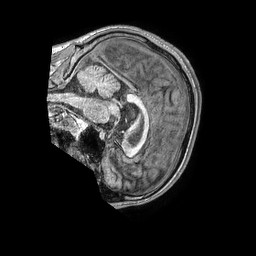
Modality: T1w
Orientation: sagittal
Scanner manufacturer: philips
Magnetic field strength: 1.5 T
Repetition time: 0.007641 s
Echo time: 0.003532 s